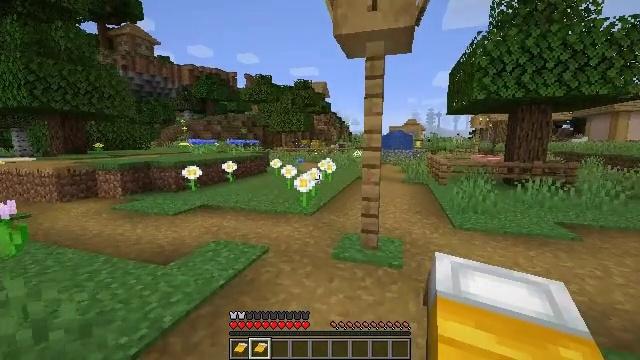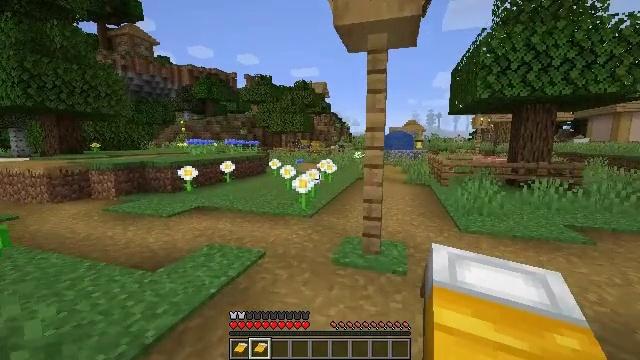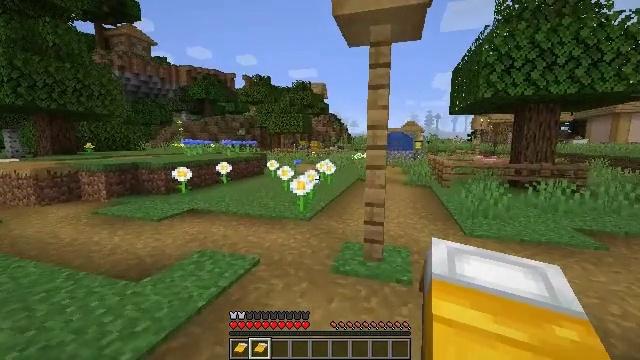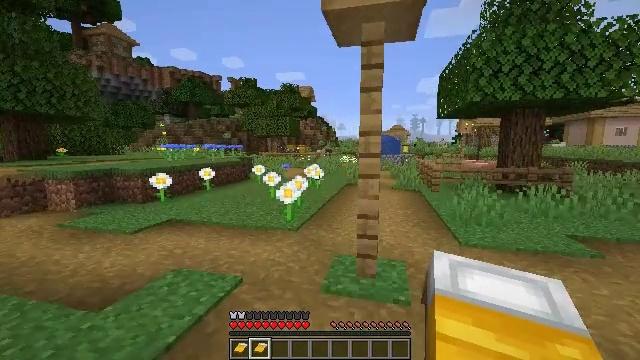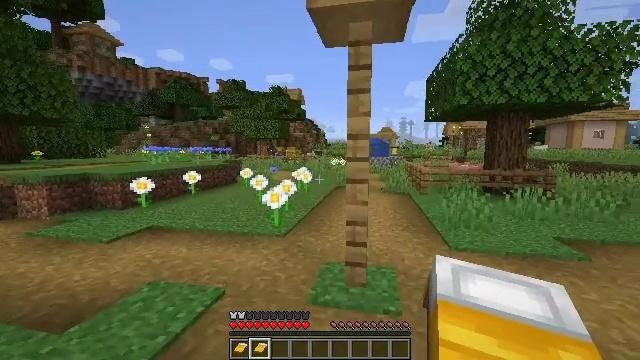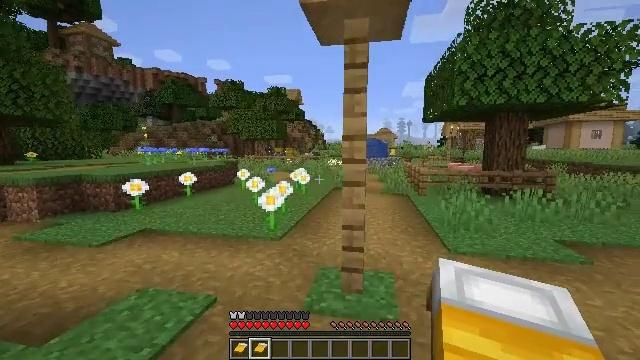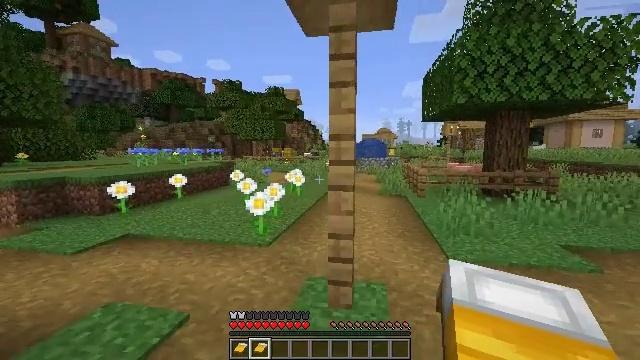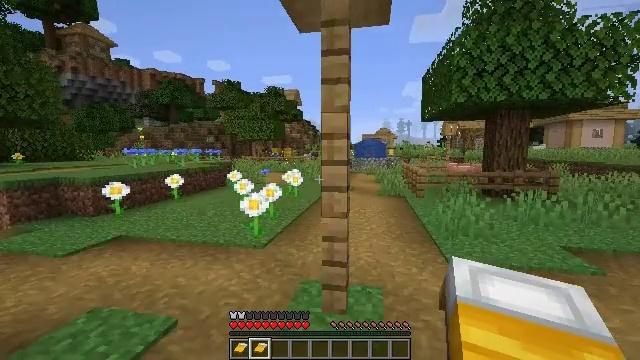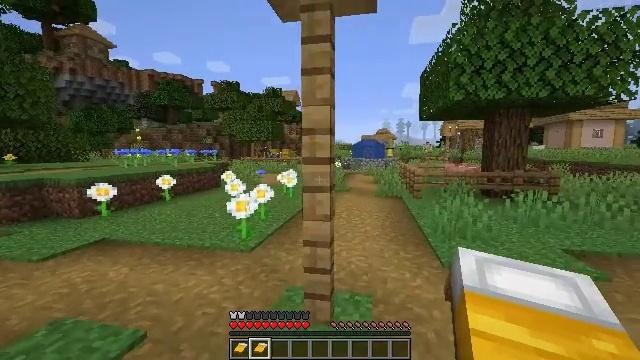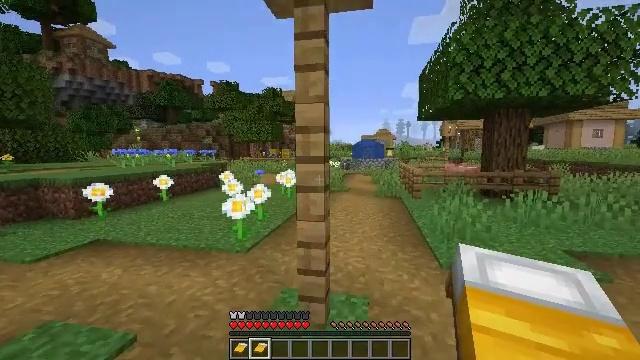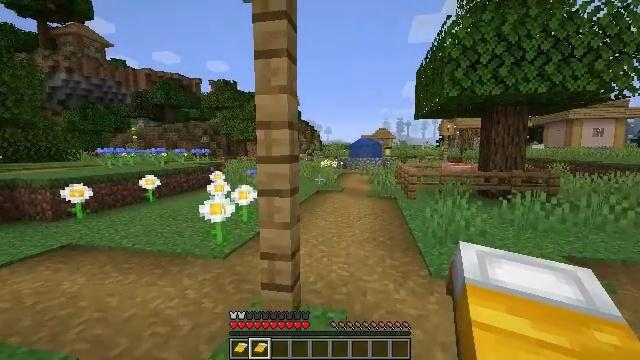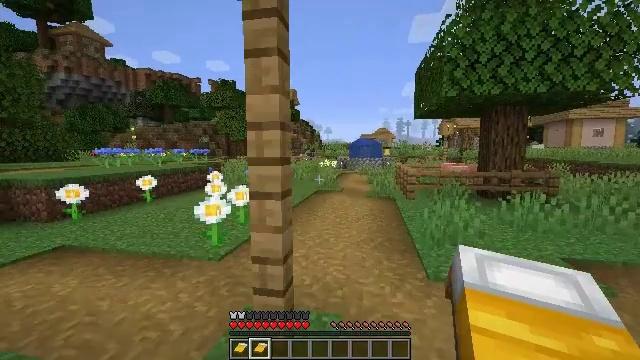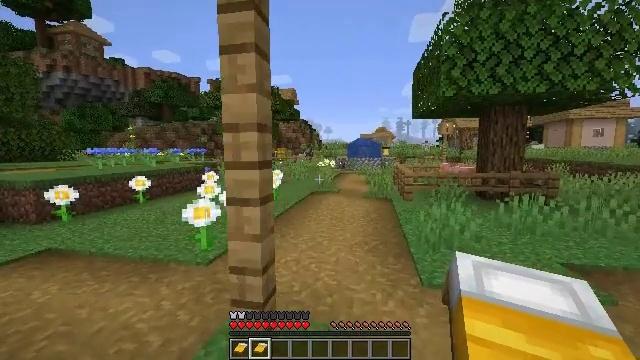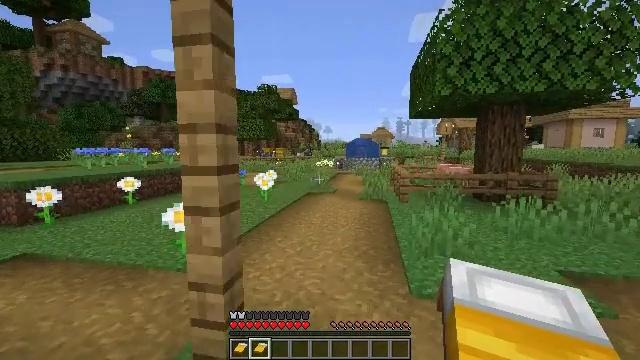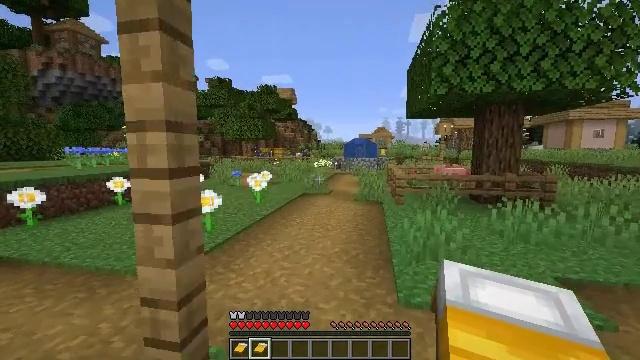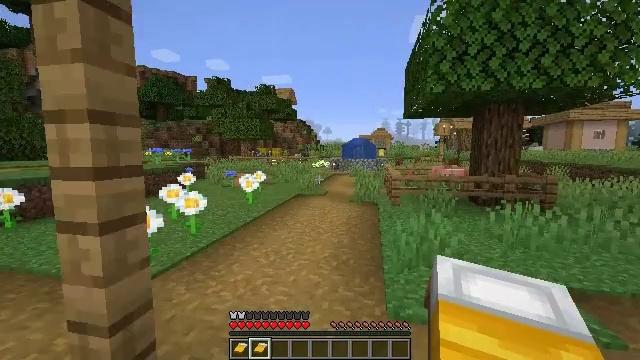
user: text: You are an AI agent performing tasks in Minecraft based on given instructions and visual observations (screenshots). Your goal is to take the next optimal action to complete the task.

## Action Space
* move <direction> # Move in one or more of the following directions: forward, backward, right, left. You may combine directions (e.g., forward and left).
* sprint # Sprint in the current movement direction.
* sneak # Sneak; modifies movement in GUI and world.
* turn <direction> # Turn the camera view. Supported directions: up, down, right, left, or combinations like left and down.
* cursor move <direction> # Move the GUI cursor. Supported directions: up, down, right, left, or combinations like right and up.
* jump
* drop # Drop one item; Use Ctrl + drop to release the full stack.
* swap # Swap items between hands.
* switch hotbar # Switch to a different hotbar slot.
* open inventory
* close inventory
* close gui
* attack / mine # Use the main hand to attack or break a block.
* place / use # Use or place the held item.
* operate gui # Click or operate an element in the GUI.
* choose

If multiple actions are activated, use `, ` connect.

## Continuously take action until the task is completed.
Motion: motion action
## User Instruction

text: Chop down the stripped oak log.
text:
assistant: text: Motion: move forward
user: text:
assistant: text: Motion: move forward
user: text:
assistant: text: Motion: move forward, turn right
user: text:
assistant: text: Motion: move forward and move right, turn right
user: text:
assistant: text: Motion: move forward and move right
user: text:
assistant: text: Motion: move forward and move right
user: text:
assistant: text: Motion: move forward and move right
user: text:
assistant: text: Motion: move forward and move right
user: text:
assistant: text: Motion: move forward and move right
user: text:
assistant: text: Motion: move forward and move right
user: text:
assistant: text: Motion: move forward and move right
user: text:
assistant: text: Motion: move forward and move right
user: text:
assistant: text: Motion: move forward and move right
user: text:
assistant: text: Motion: move forward and move right
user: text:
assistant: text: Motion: move forward, use / place
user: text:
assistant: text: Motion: move forward, use / place
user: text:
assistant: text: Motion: move forward, use / place
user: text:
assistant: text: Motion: move forward, use / place
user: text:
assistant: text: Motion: move forward, use / place
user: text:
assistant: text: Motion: move forward
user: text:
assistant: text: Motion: move forward
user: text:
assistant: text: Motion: move forward
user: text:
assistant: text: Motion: move forward
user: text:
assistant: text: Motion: move forward
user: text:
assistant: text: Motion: move forward
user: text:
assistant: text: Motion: move forward
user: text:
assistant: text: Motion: move forward
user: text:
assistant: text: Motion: move forward
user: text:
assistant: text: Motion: move forward
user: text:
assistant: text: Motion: move forward